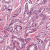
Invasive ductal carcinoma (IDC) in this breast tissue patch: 1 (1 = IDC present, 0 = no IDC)